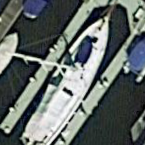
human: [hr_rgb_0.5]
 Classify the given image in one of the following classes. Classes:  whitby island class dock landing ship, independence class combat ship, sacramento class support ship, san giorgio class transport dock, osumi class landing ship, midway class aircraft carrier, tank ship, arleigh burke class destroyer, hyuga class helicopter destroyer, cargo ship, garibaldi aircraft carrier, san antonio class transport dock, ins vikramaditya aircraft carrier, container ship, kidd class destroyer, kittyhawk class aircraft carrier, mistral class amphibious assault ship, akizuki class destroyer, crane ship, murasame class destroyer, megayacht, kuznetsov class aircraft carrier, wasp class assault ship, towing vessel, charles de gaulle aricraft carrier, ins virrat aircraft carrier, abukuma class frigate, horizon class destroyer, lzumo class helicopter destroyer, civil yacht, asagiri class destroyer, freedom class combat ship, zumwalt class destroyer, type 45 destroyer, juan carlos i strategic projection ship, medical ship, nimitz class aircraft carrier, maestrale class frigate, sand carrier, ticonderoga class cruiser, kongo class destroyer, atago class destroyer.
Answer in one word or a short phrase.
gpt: Civil yacht